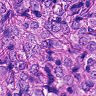
Metastatic tissue present: yes